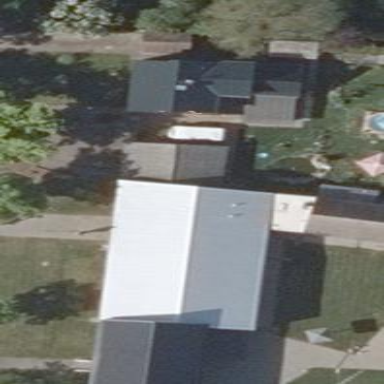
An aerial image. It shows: Building with gabled roof oriented along its length. The roof is grey in color.